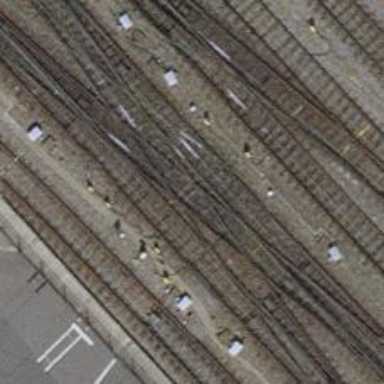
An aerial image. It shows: Single-track railway siding with electrified contact lines.